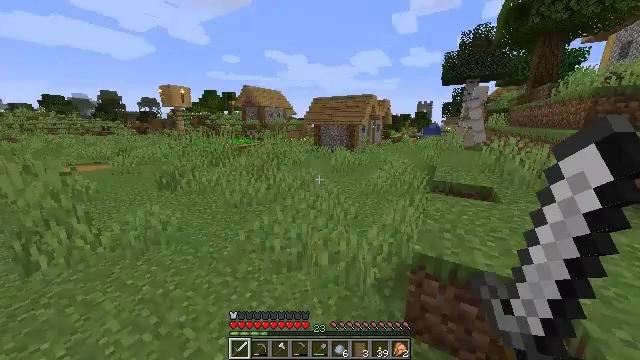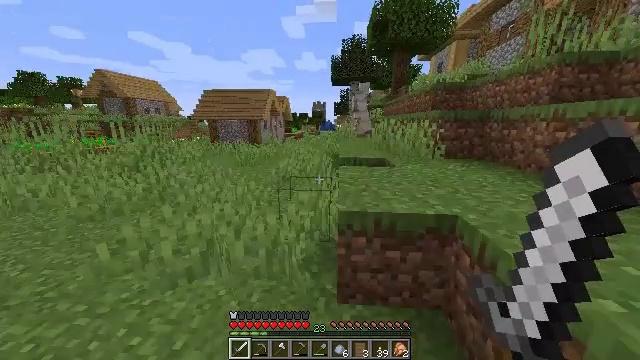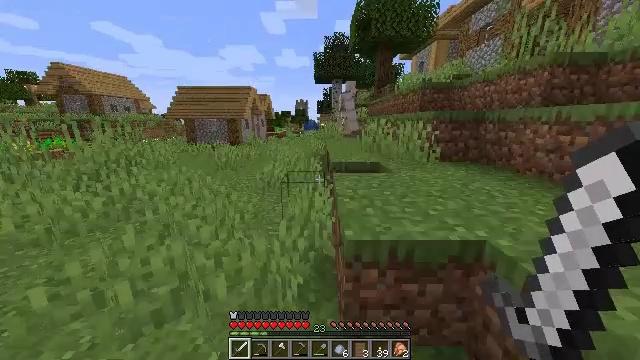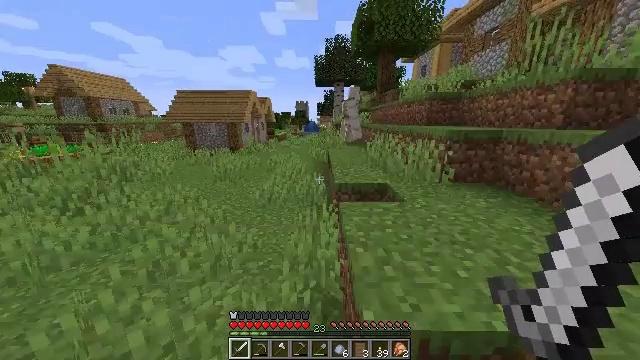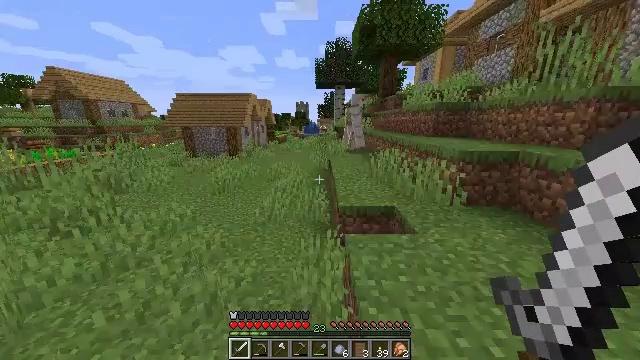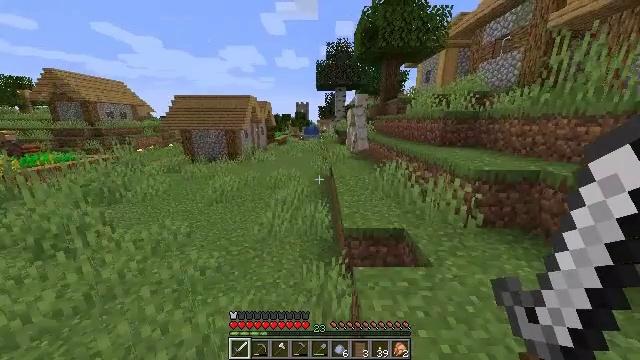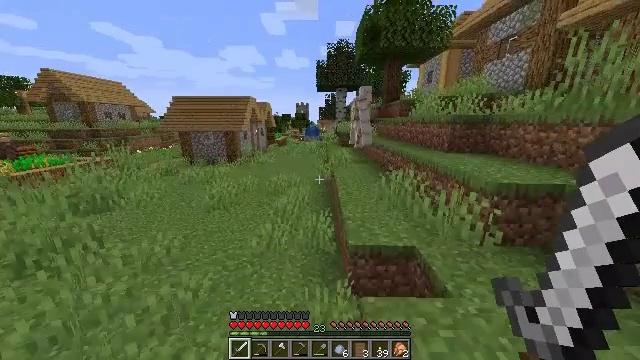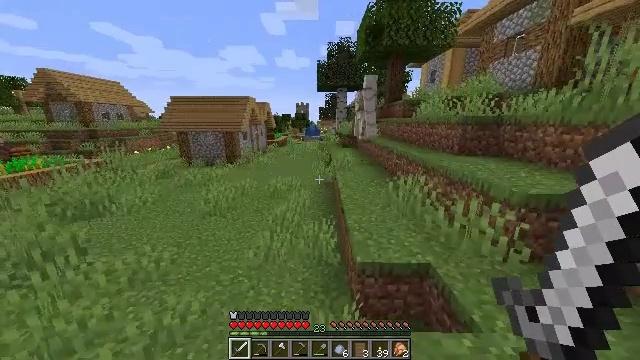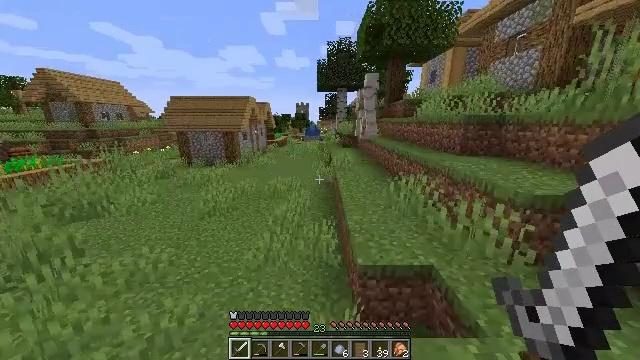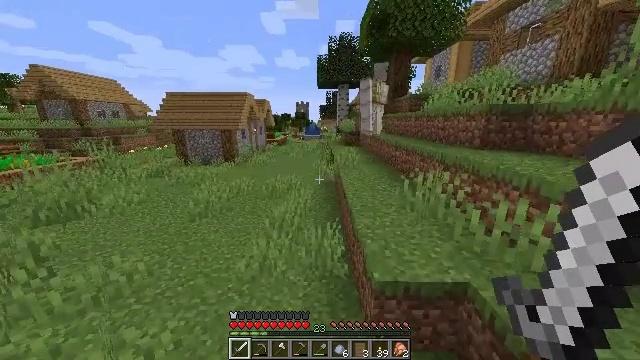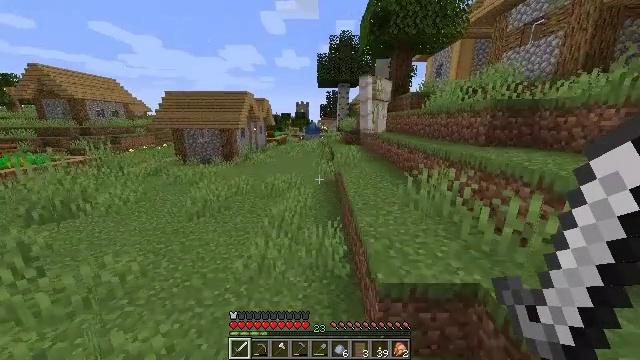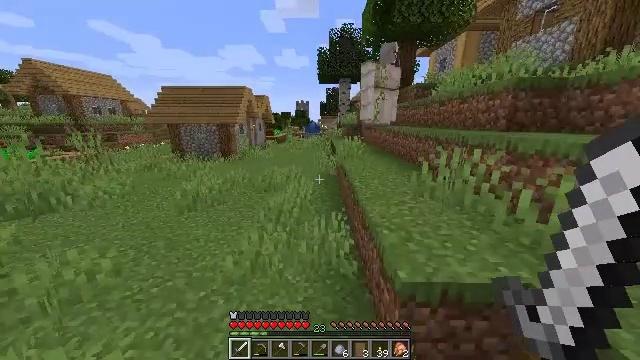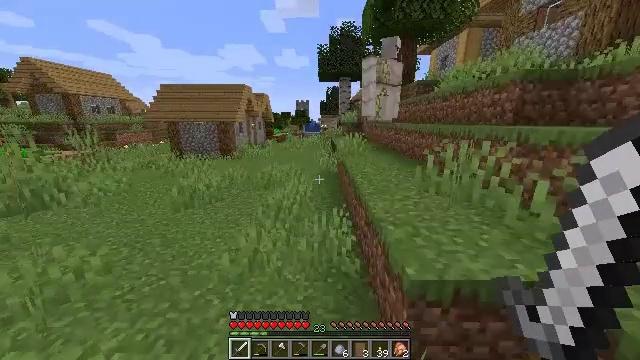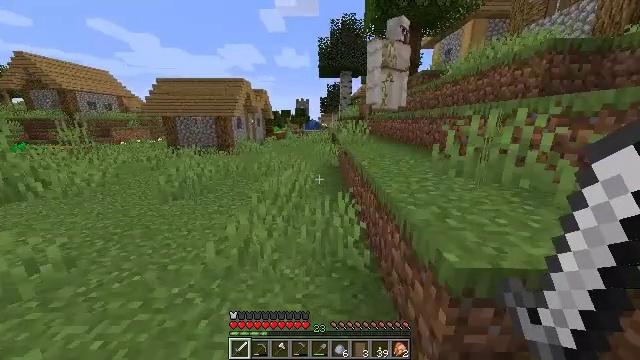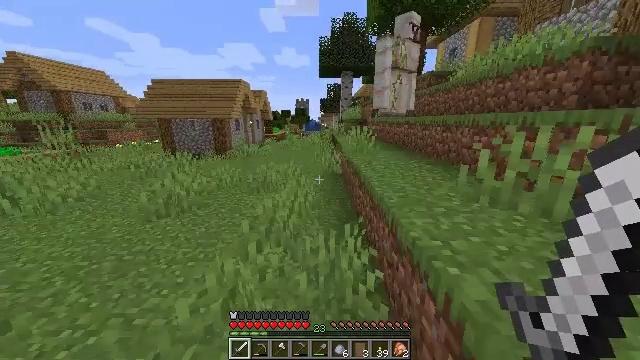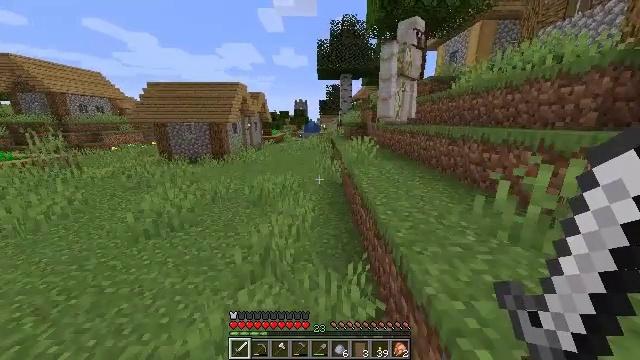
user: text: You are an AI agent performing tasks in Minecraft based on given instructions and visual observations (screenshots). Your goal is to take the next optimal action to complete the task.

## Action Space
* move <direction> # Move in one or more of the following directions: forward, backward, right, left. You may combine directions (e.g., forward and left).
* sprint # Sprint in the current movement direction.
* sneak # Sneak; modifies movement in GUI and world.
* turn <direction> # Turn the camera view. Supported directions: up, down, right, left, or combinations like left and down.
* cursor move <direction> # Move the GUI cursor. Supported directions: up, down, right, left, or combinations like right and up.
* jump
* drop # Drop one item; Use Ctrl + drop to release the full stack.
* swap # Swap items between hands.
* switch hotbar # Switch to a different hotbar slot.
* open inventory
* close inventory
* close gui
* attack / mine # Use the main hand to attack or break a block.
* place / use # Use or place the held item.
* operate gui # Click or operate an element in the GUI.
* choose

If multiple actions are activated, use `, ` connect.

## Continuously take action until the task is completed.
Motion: motion action
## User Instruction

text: Mine the brewing stand from your base.
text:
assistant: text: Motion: move forward and move right, sprint, turn right, jump
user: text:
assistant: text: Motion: move forward, sprint, turn right, jump
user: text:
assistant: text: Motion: move forward, sprint, jump
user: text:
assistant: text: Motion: move forward, sprint, jump
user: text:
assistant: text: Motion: move forward, sprint, jump
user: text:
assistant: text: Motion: move forward, sprint, jump
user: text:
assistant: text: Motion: move forward, sprint, jump
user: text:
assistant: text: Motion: move forward, sprint, jump
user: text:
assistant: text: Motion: move forward, sprint, jump
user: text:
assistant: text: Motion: move forward, sprint, jump
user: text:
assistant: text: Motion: move forward, sprint, jump
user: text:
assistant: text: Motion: move forward, sprint, jump
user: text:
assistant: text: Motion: move forward, sprint, jump
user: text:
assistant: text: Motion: move forward, sprint, jump
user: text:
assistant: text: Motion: move forward, sprint, jump
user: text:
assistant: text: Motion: move forward, sprint, jump
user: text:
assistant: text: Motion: move forward, sprint, jump
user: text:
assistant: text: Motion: move forward, sprint, jump
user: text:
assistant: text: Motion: move forward, sprint, jump
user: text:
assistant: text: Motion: move forward, sprint, jump
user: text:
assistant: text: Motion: move forward, sprint, turn right, jump
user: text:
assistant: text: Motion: move forward, sprint, turn right, jump
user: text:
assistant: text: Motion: move forward, sprint, turn right, jump
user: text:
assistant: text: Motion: move forward, sprint, turn right, jump
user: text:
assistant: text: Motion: move forward, sprint, turn right, jump
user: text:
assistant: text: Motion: move forward and move right, sprint, jump
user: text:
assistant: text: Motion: move forward and move right, sprint, jump
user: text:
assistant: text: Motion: move forward and move right, sprint, jump
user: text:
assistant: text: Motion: move forward, sprint, jump
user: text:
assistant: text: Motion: move forward, sprint, jump